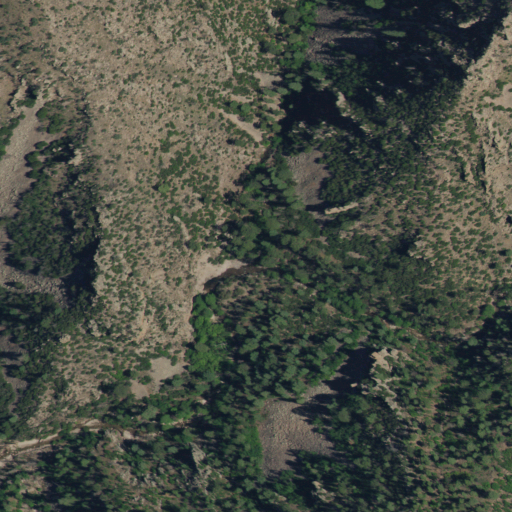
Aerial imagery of valley in New Mexico named Gobbler Canyon containing evergreen forest, shrub, and grassland